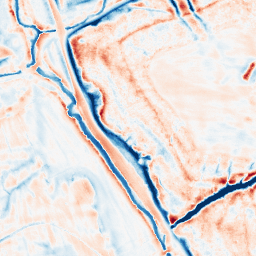
Category: edge_preserving
Decomposition family: bilateral
Decomposition parameters: d: 21
sigma_color: 75
sigma_space: 25
Upsampling method: regularized
Upsampling parameters: scale: 4
lambda_reg: 0.001
Upsampling scale: 4